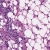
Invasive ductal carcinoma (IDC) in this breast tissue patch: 1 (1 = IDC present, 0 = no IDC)